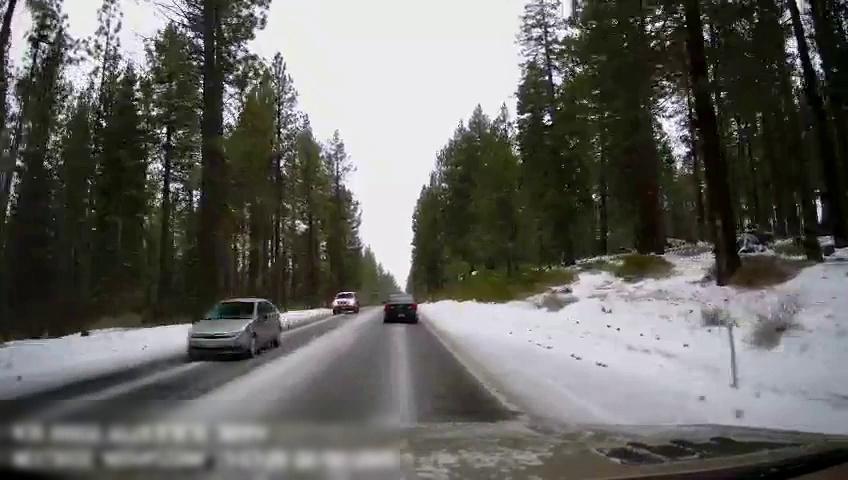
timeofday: Day
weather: Snowy
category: Drivable Space
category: Vehicles | Truck
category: Vehicles | Car
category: Vehicles | Car
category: Lanes | Current Lane